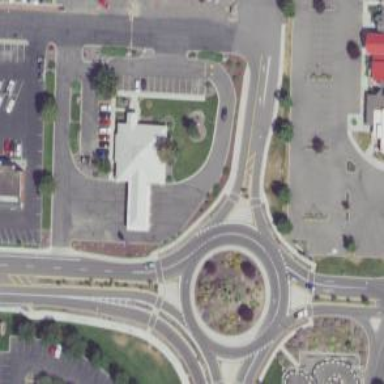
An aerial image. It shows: Secondary road with asphalt surface leading to roundabout.